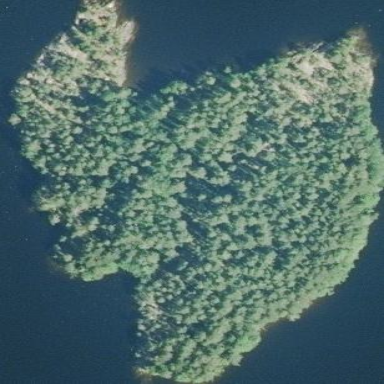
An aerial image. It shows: Islet covered with woodland.